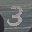
Label: 3